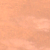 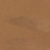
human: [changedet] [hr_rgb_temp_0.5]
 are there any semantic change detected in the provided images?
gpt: Nothing has changed in this area.